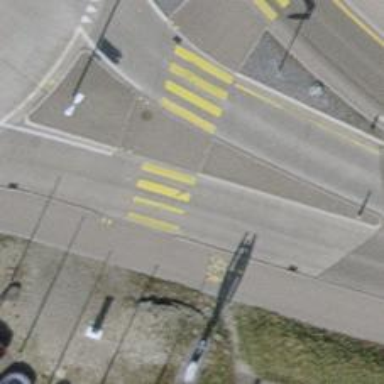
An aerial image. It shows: Crossing on cycleway.